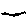
Label: line